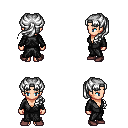
a pixel art fantasy rpg character, female body template, human, light skin, gray robe, white pants, white princess hairstyle, maroon shoes, four views (front, back, left, right), 2x2 character sprite sheet, small pixel art, hard edges, no anti-aliasing